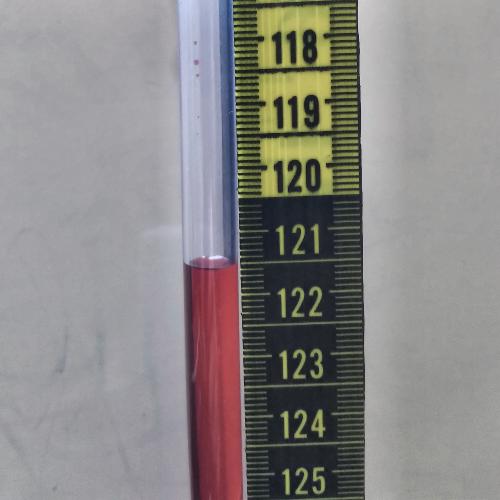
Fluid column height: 121.5 cm